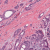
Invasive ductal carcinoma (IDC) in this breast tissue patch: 1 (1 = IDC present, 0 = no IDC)